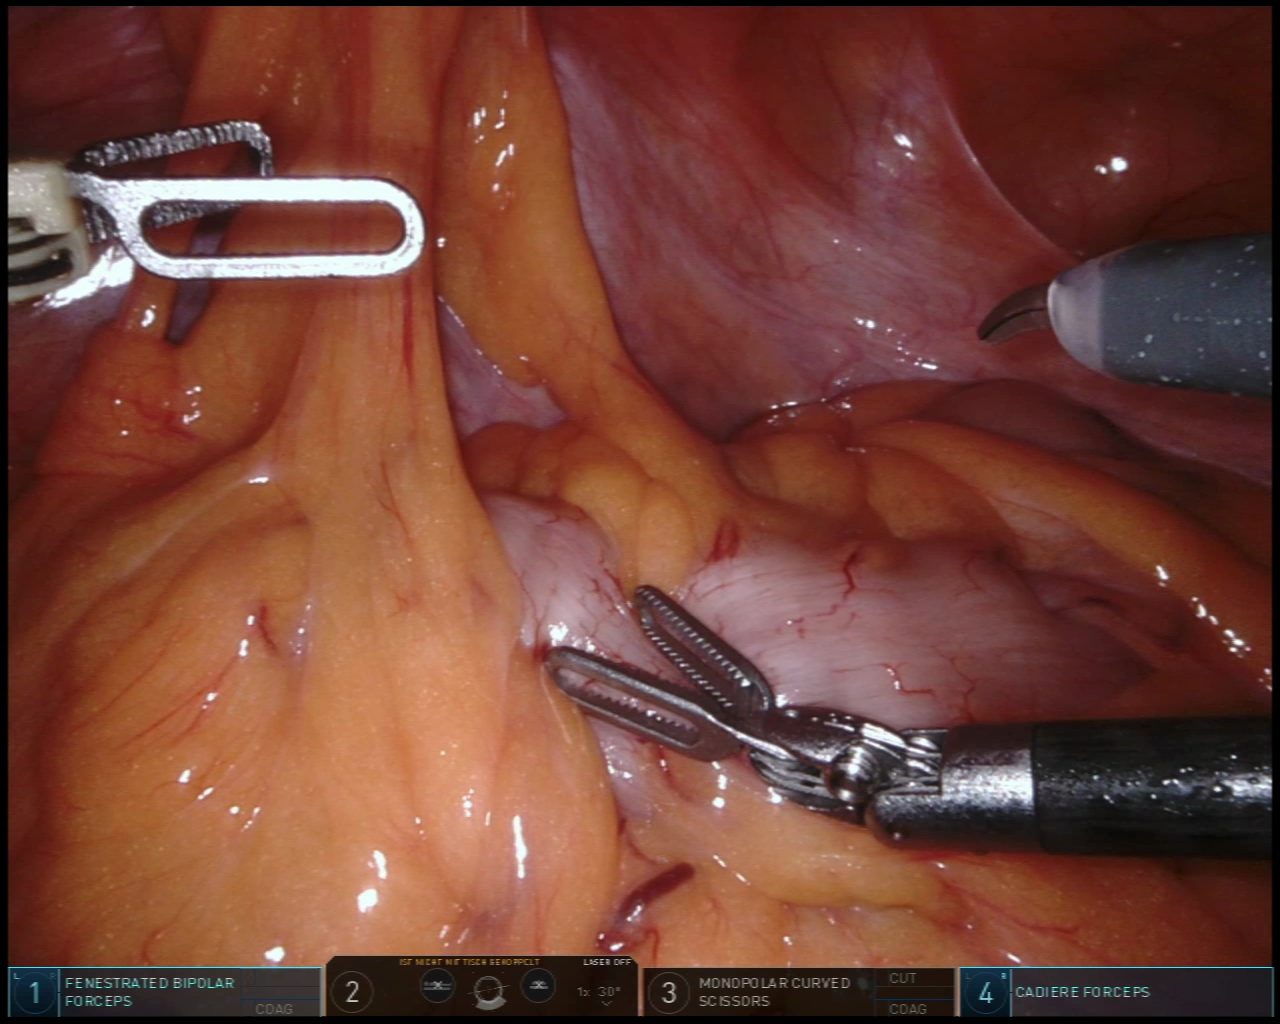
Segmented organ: abdominal_wall
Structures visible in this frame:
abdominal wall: yes
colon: yes
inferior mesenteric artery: no
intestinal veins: no
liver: no
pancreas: no
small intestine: no
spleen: no
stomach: no
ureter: no
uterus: no
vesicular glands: no